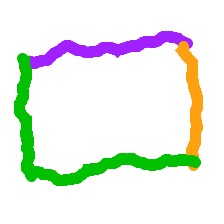
Shape: rectangle